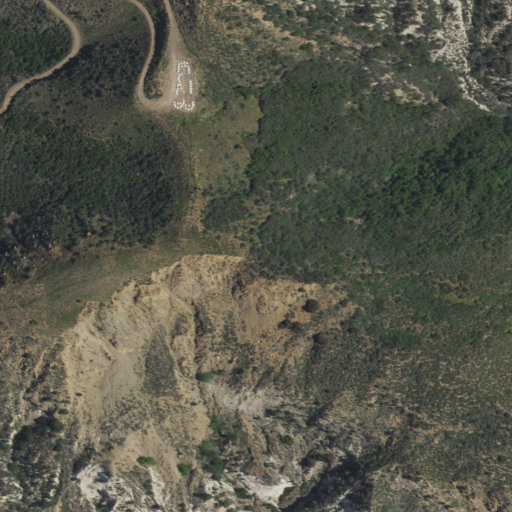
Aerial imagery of ridge(s) in California named Yerba Buena Ridge containing shrub, grassland, open development, and low intensity development